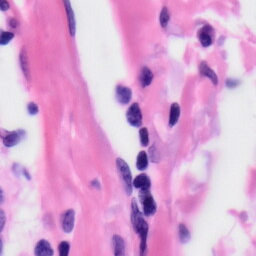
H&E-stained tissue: Skin